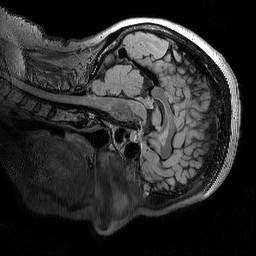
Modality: T2w
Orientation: sagittal
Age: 56
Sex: female
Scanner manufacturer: siemens
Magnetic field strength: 3 T
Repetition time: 5 s
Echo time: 0.386 s